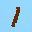
Label: 1